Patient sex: M
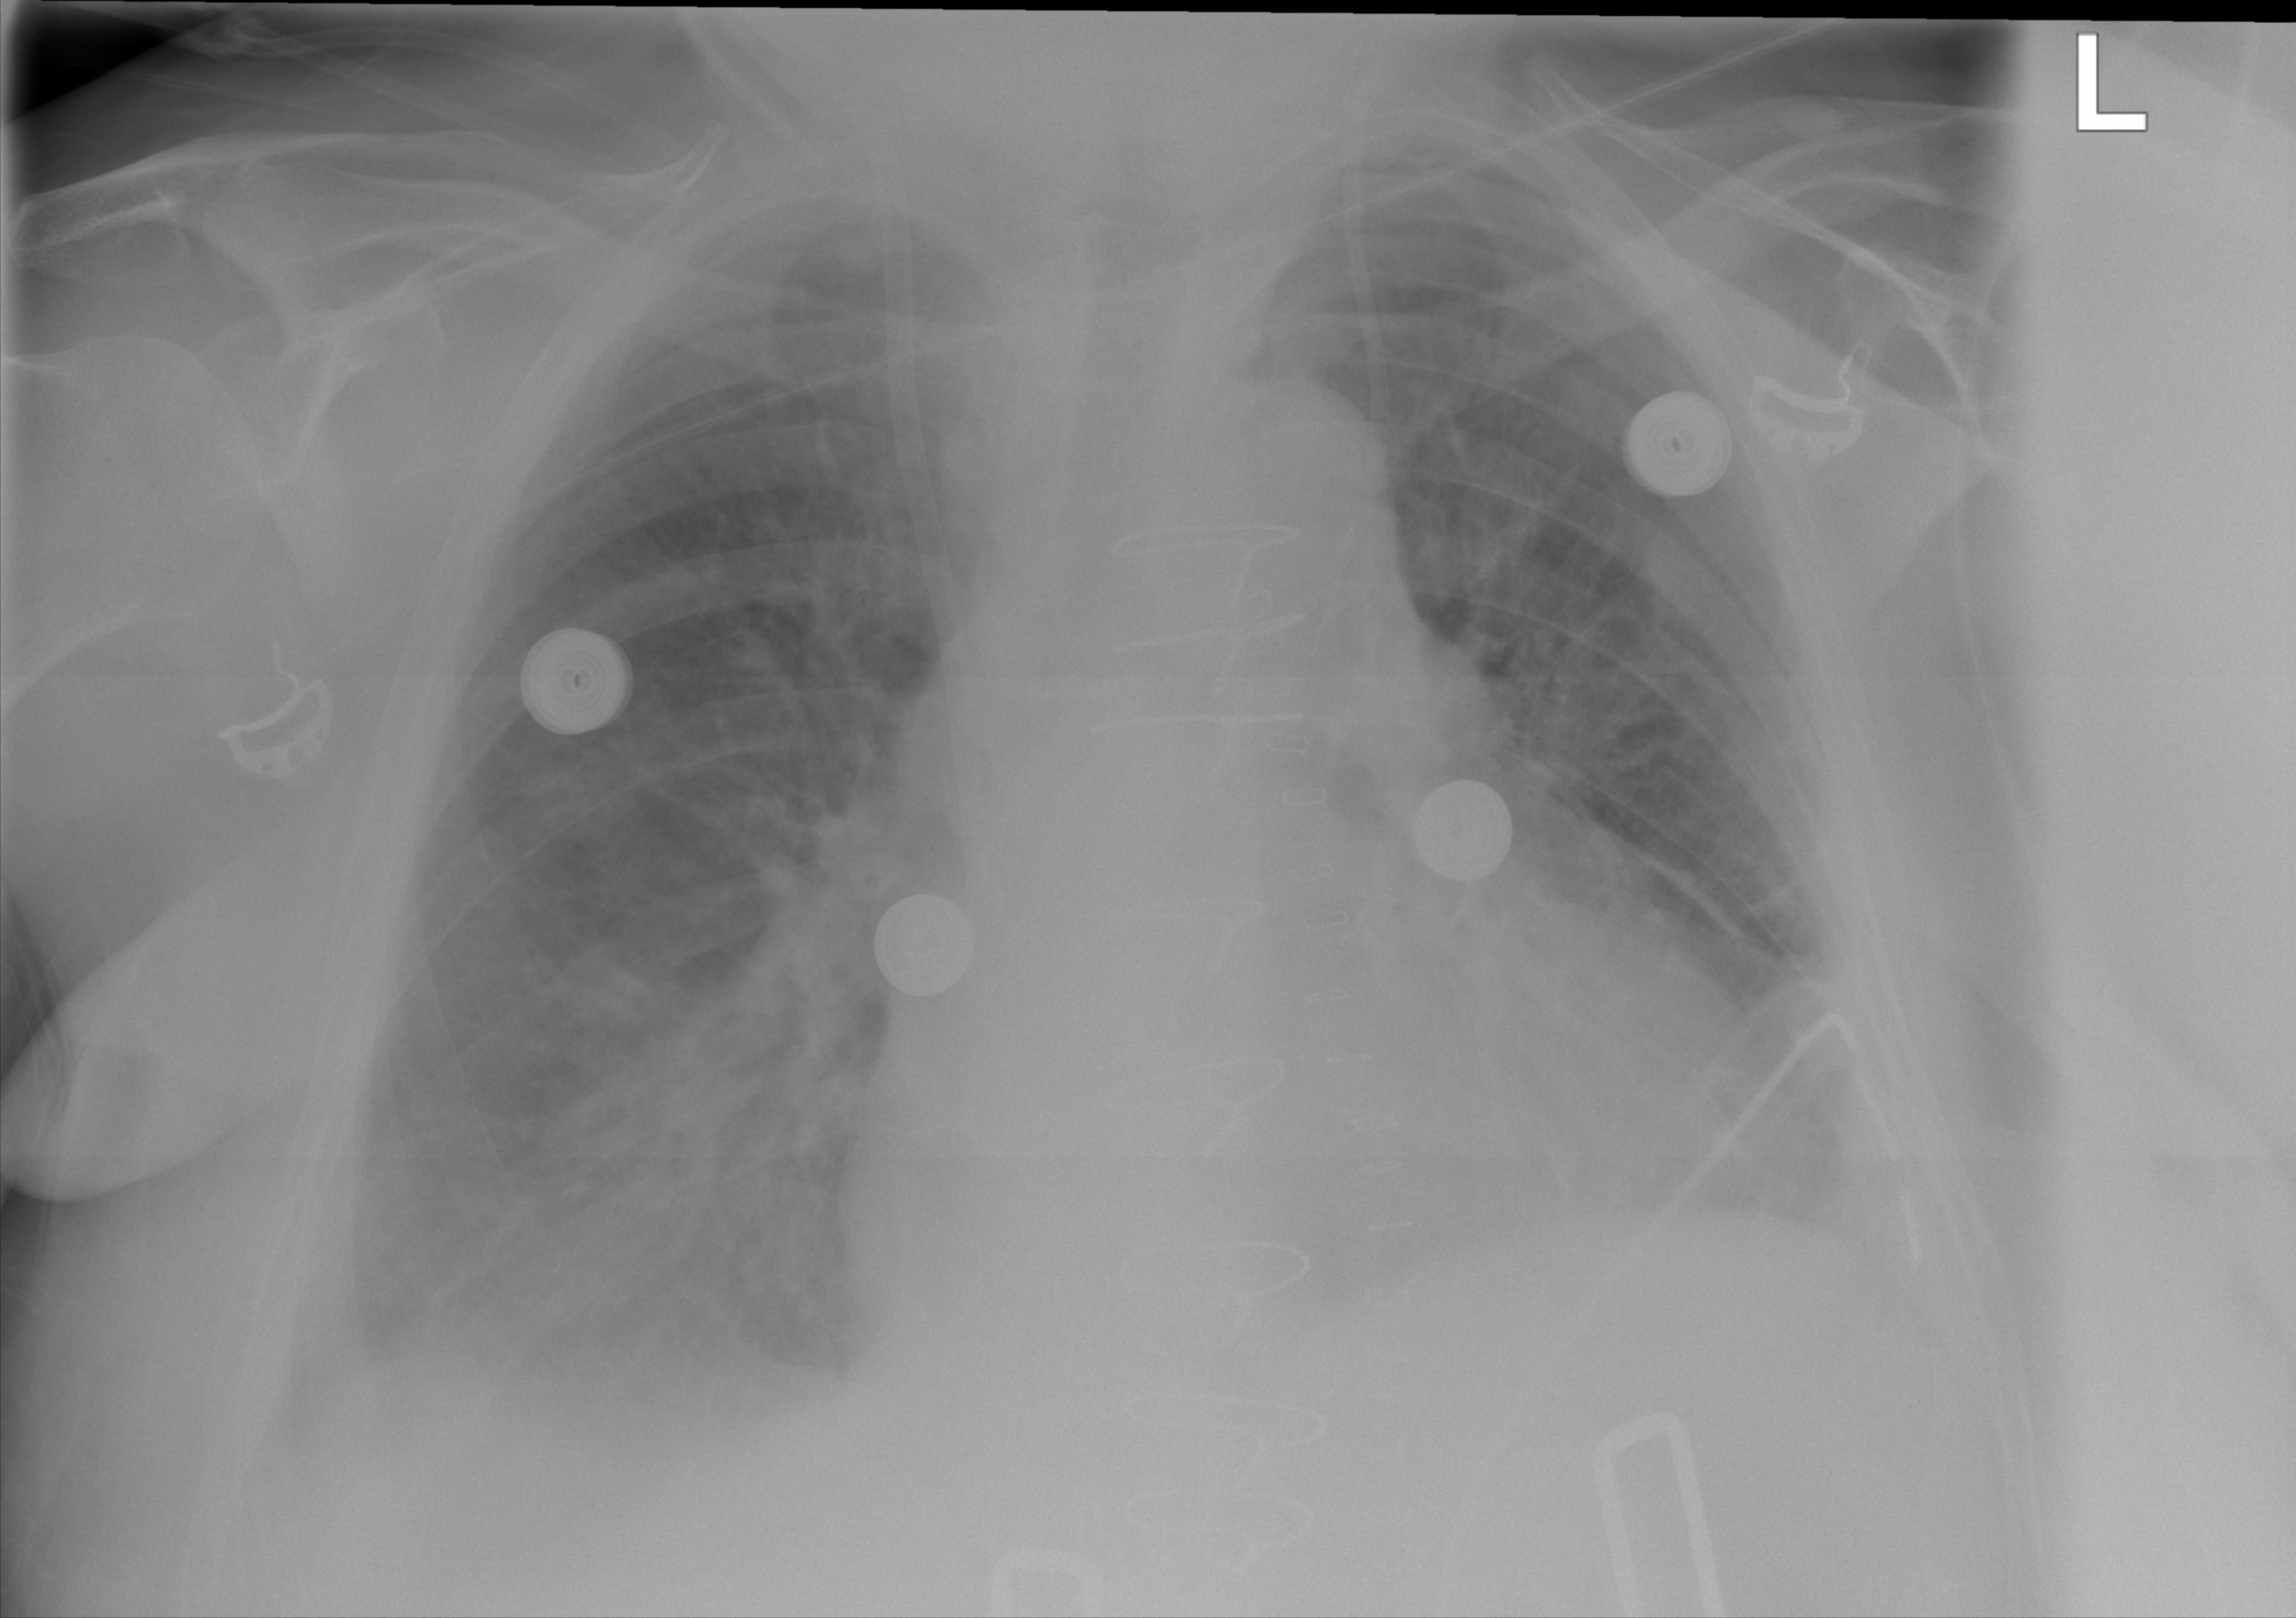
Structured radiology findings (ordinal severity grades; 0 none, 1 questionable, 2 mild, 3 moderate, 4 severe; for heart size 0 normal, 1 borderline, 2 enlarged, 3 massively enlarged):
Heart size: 2
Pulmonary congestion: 2
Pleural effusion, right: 2
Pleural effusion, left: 2
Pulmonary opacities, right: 2
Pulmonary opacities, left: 2
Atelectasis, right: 3
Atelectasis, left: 2